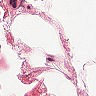
Metastatic tissue present: no